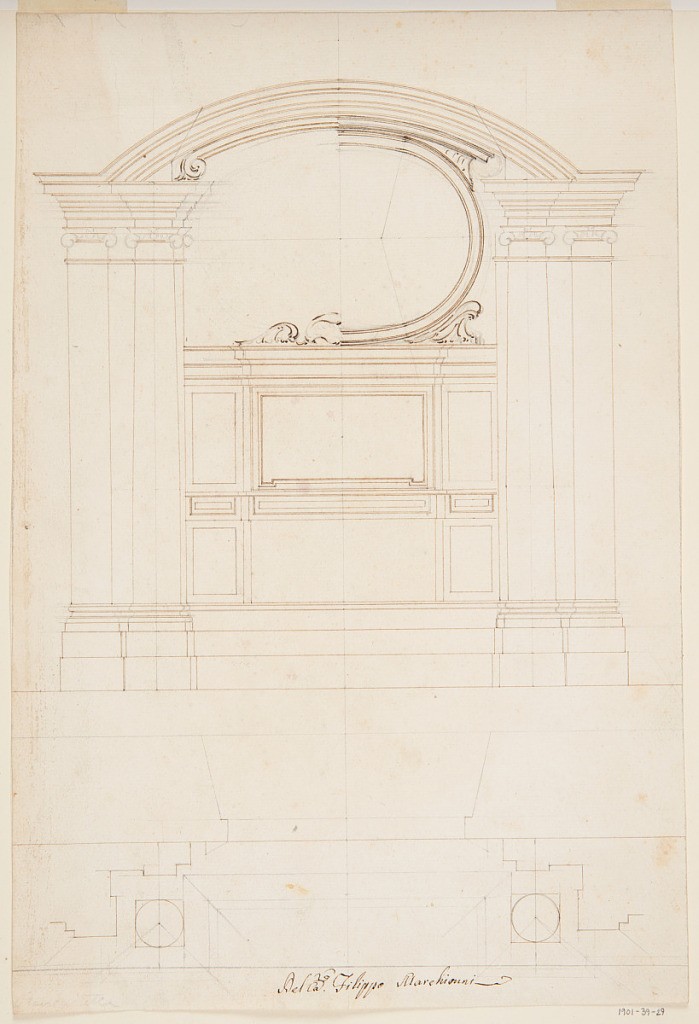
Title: Unfinished Elevation of an Altar
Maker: Filippo Marchionni, Italian, 1732–1805
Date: ca. 1750
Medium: Graphite, pen and ink on laid paper
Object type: Drawing
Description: Pairs of Ionic columns or pilasters support laterally entablatures which are connected by the segment of an arch. A tripartite structure of two stories stands between the columns; two alternative suggestions for a molded horizontally oblong frame over the altar.  Bottom: a plan suggesting single columns standing before corners of the wall.